Field crop: maize
Growth stage: 2
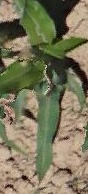
Species: maize